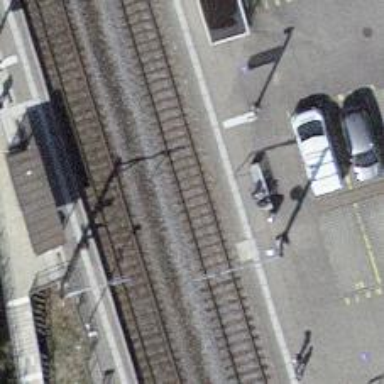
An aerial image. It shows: Public transport stop position.